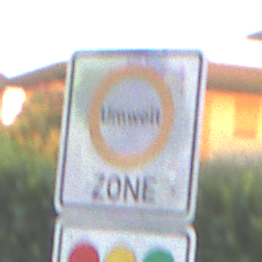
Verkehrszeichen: BeginnUmweltzone
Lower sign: FreistellungVomVerkehrsverbot1
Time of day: SunriseSunset
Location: Outdoor (Urban)
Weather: Clear
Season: NotSpecified
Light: Natural